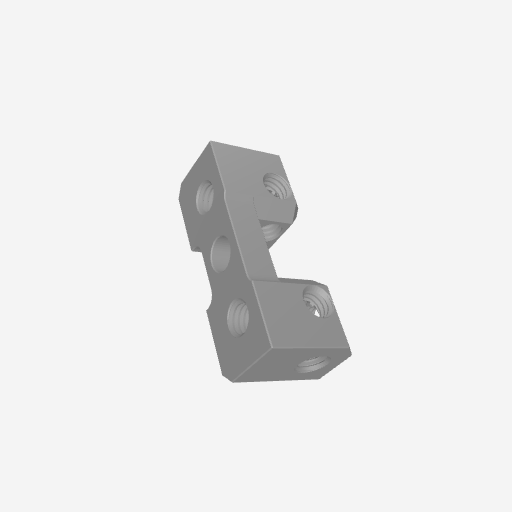
Part: DualBlockMount2-1